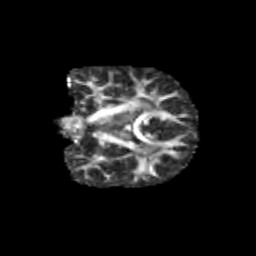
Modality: FA
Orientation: coronal
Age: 10
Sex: male
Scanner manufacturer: siemens
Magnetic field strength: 3 T
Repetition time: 3.8 s
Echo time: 0.07 s